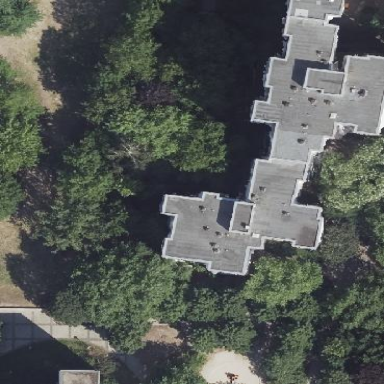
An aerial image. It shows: Grey flat-roofed apartments.